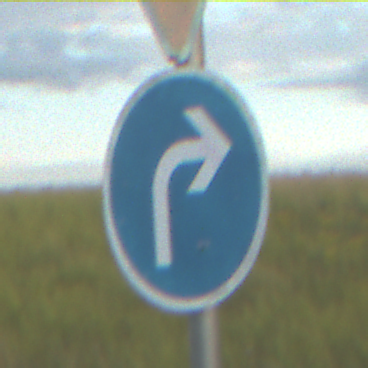
Verkehrszeichen: VorgeschriebeneFahrtrichtungRechts
Zusatzzeichen oben: VorfahrtGewaehren
Umgebung: Outdoor, RoadRail
Tageszeit: SunriseSunset
Wetter: PartlyCloudy
Licht: Natural
Jahreszeit: NotSpecified
Kontrast: MediumContrast